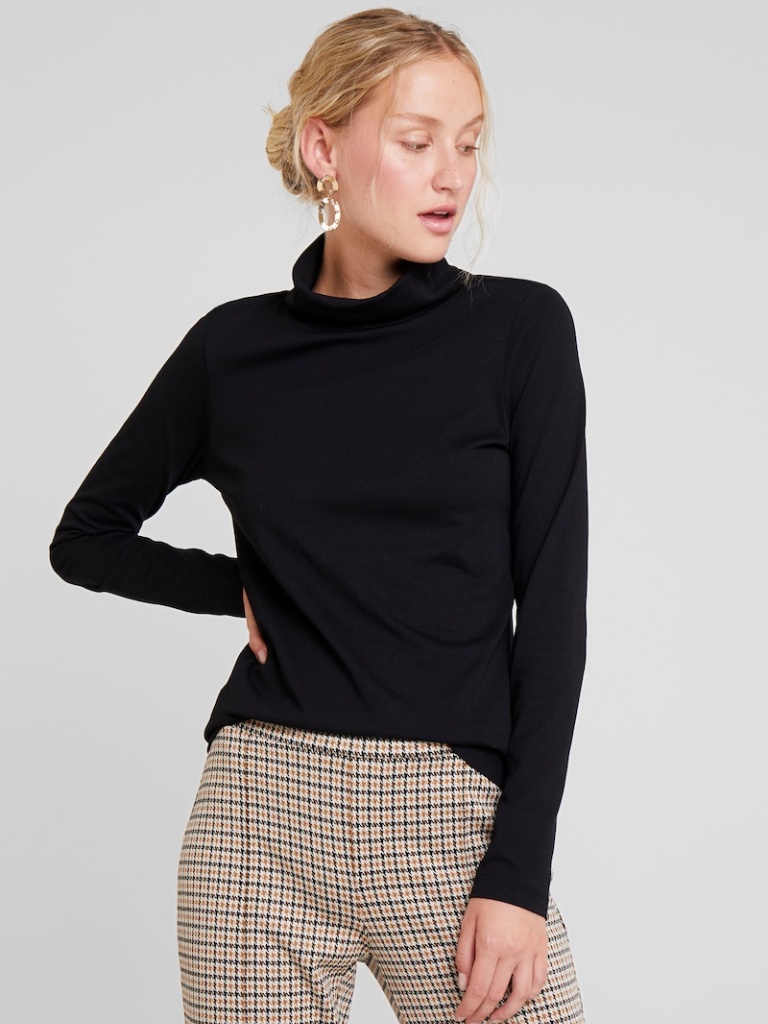
knit tight a long-sleeved with the sleeves down hip length Fully Tucked in turtleneck sweater